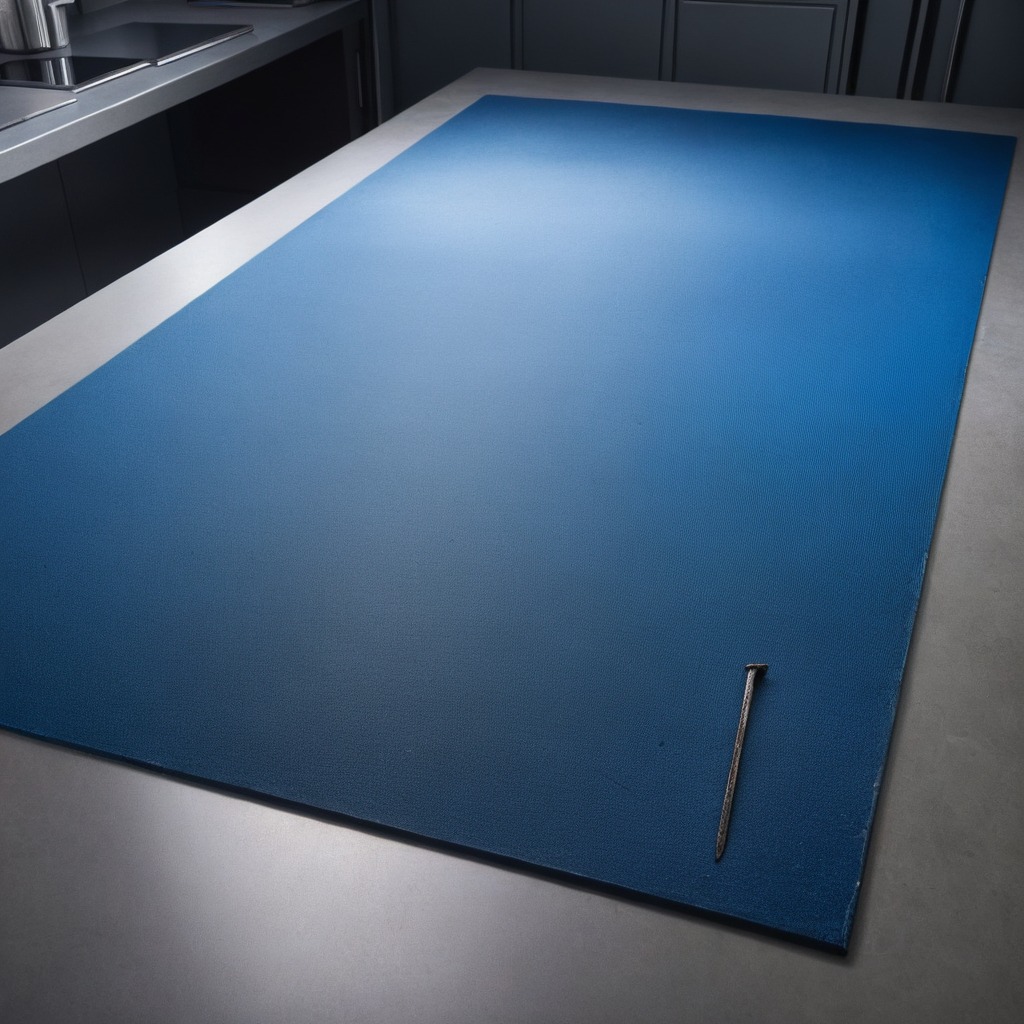
A nail is lying on the granite tabletop.